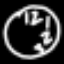
Label: clock